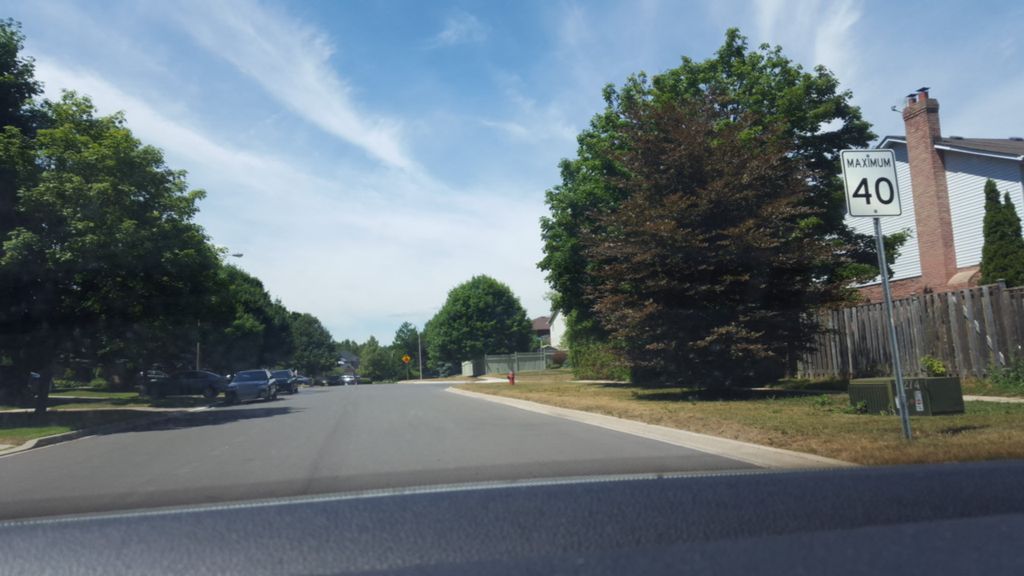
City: hamilton